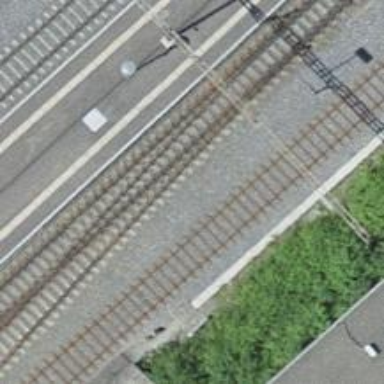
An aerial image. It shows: Single-track electrified railway siding with contact line.